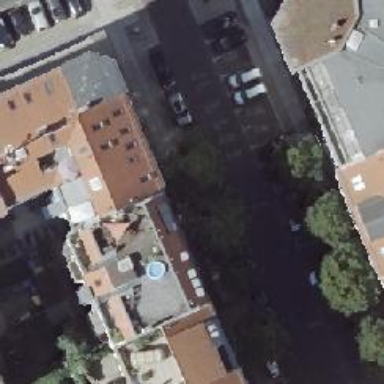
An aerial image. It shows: Kindergarten.